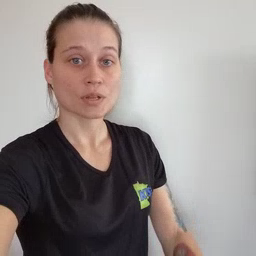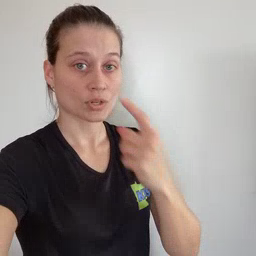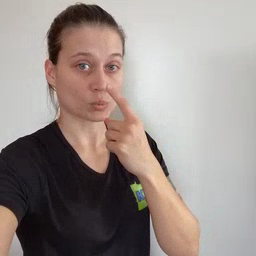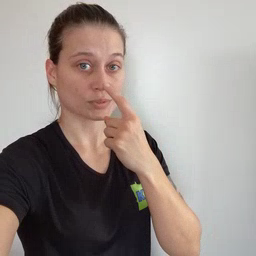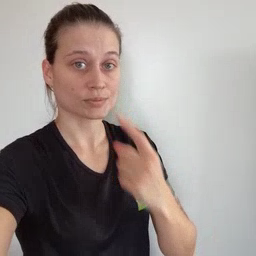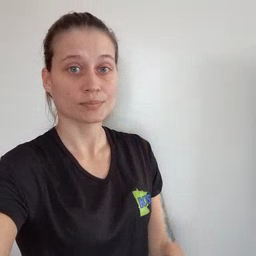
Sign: nose